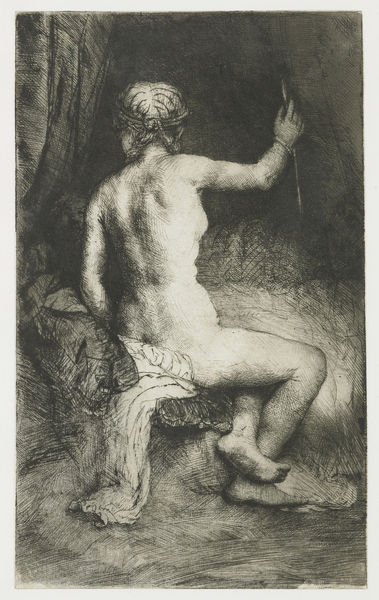
Titel: Naakte vrouw, gezeten op een bed met een gordijnkoord in haar hand
Künstler: Rembrandt Harmensz. van Rijn
Standort: Amsterdam
Institution: Rijksmuseum
Schlagwörter: curtain, white, arm, black, female, gray, grey, hair, interior, seated, sitting, woman, bed, print, hand, frau, man, naked, nude, nudity, girl, water, boy, feet, drawing, etching, sketch, model, breast, human, arms, bracelet, antique, back, butt, pencil, legs, towel, figure, cave, charcoal, papier, nackt, litho, skizze, crosshatching, one, tuch, woman nude, kohle, rembrandt, woma, figure drawing, solitary, femme, grecian, boob, tit, grip, chaisse, nu, cheveaux, gens, fille, assiter, cheaveaux, arbe, personne, bac